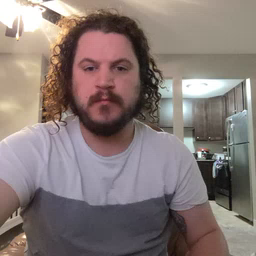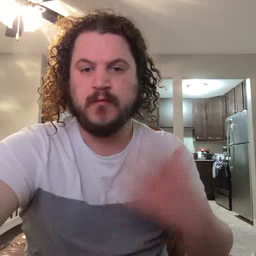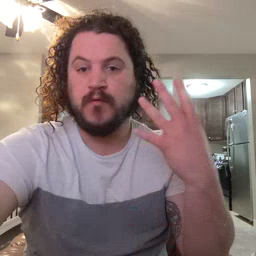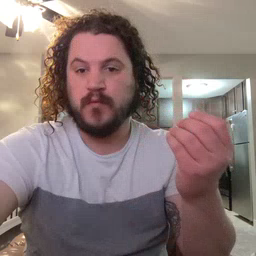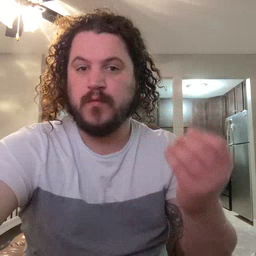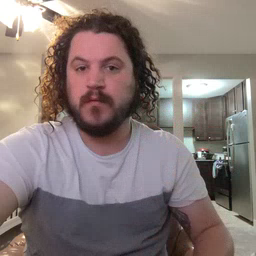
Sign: go